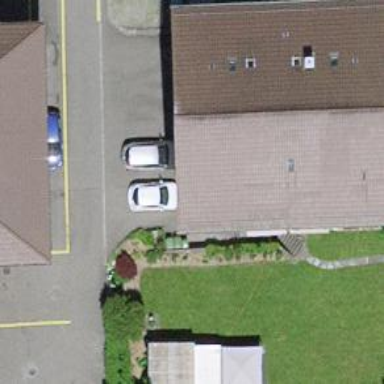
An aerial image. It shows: Residential building.